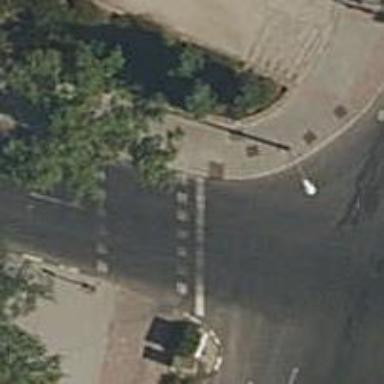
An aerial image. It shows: Road with traffic signals.